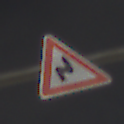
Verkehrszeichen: DoppelkurveRechts
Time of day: Night
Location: Outdoor (Urban)
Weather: PartlyCloudy
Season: NotSpecified
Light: Artificial